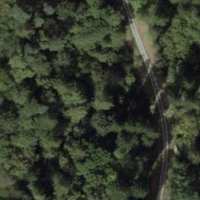
EUNIS habitat code: 44
Species observed at this site:
Cirsium vulgare
Phytolacca americana